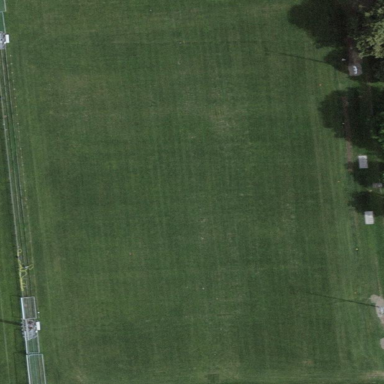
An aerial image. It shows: Grass pitch used for soccer.